Question: I am able to see all the methods in a referenced library in my object browser. I wish to export all these methods to a text file.
I also have access to dotPeek but I could not locate any export functionality in that software.
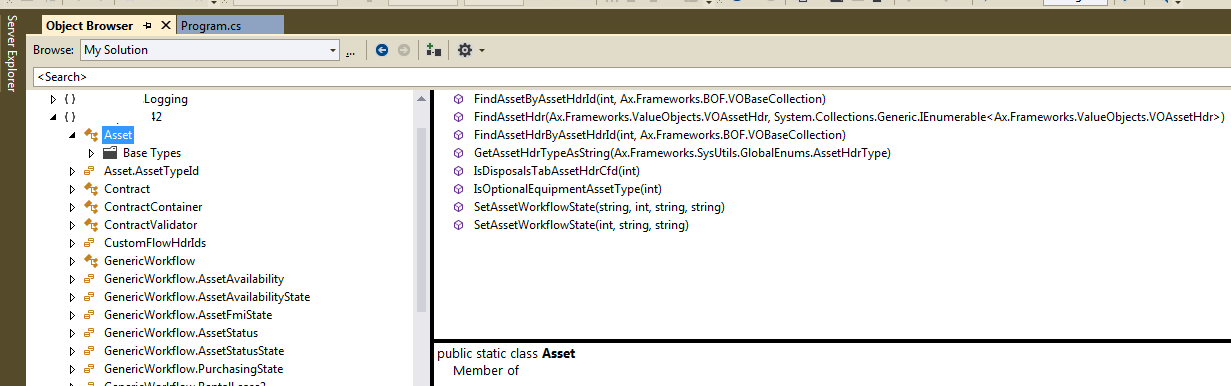
Answer: I've got to admit I'm not sure how you could do it in Visual Studio, but programatically you can use reflection:
'''
System.IO.File.WriteAllLines(myFileName,
System.Reflection.Assembly.LoadFile(myDllPath)
.GetType(className)
.GetMethods()
.Select(m => m.Name)
.ToArray());
'''
ETA:
I'm not 100% if you want the methods in the screenshot or all the methods in the DLL so I've updated with the second variant:
'''
System.IO.File.WriteAllLines(myFileName,
System.Reflection.Assembly.LoadFile(myDllPath)
.GetTypes()
.SelectMany(t => t.GetMethods())
.Select(m => m.Name)
.ToArray());
'''